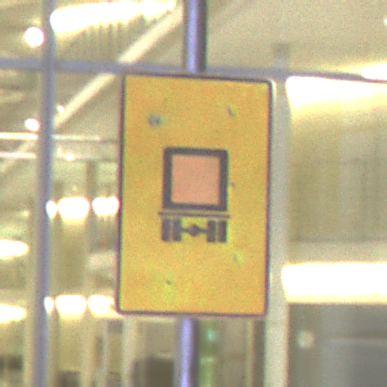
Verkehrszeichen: KennzeichnungspflichtigeFahrzeugeGefaehrlicheGueterOhnePfeilsymbol
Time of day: Night
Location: Outdoor (Urban)
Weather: PartlyCloudy
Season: NotSpecified
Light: Artificial